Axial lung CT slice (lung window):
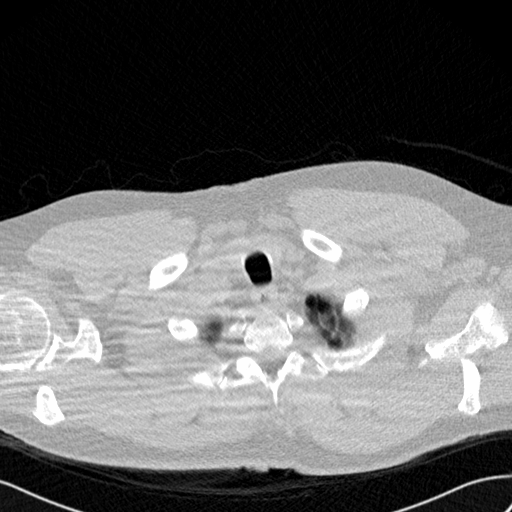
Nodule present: no